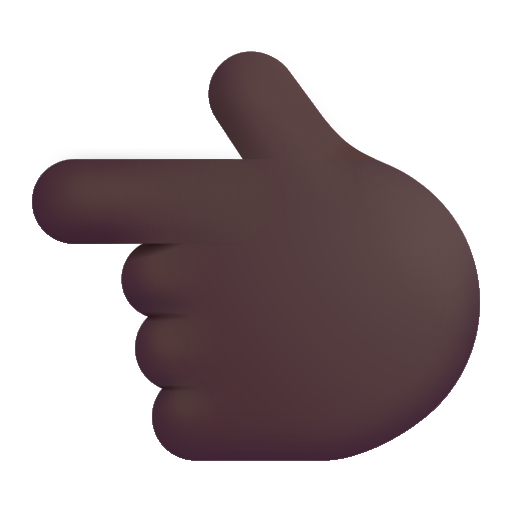
backhand index pointing left color dark